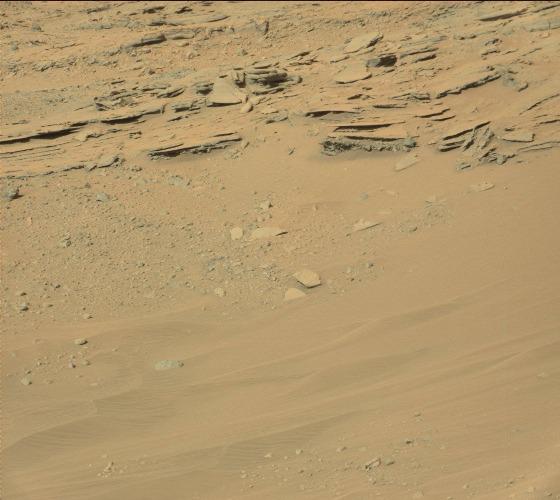
Terrain classes present: Bedrock, Gravel / Sand / Soil, Rock